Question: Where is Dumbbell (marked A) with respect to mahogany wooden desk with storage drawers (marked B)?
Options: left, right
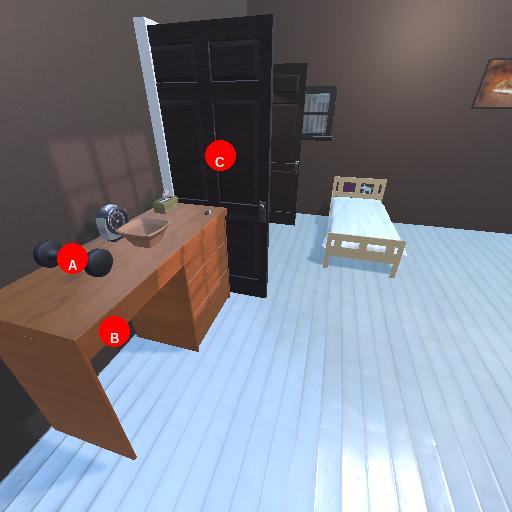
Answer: left